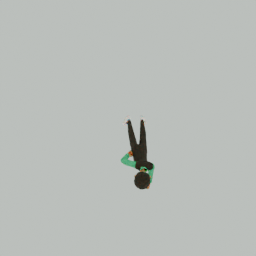
Label: people